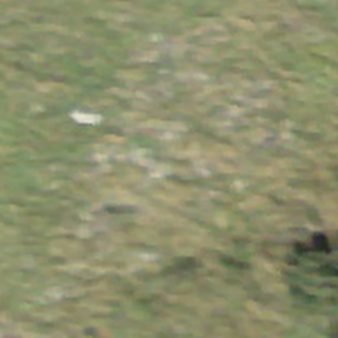
Label: other